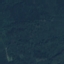
Label: Forest